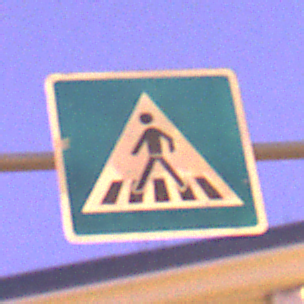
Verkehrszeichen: FussgaengerueberwegRechts
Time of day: Night
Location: Outdoor (Urban)
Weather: Clear
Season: NotSpecified
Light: Artificial